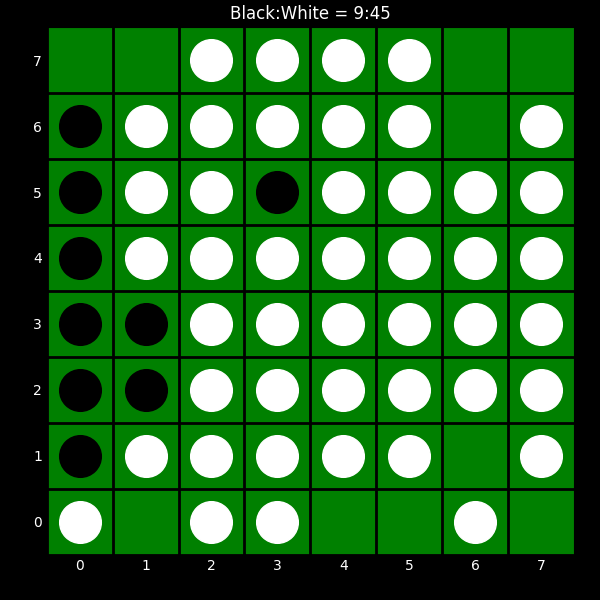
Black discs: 9
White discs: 45